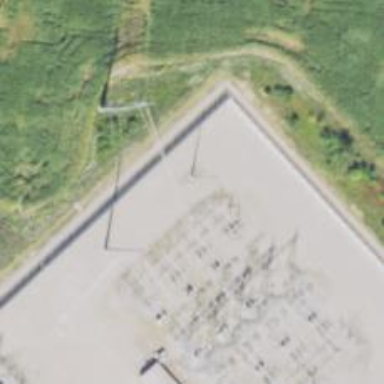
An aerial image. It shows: Power tower.